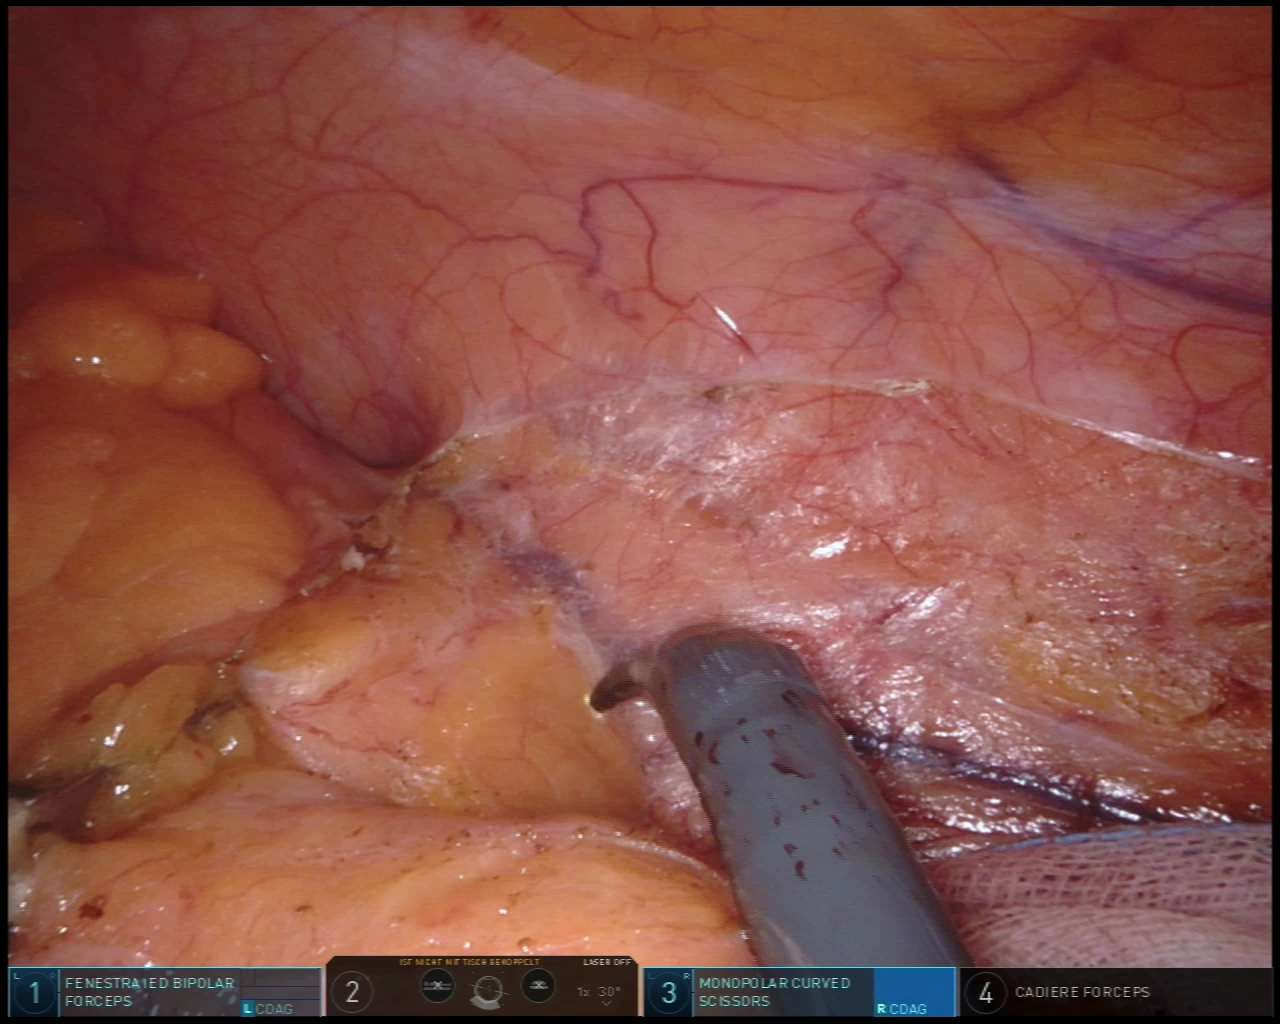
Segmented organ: abdominal_wall
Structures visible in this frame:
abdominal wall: yes
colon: no
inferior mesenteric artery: no
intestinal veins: no
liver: no
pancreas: no
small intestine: no
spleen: no
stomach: no
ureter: no
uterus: no
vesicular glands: no